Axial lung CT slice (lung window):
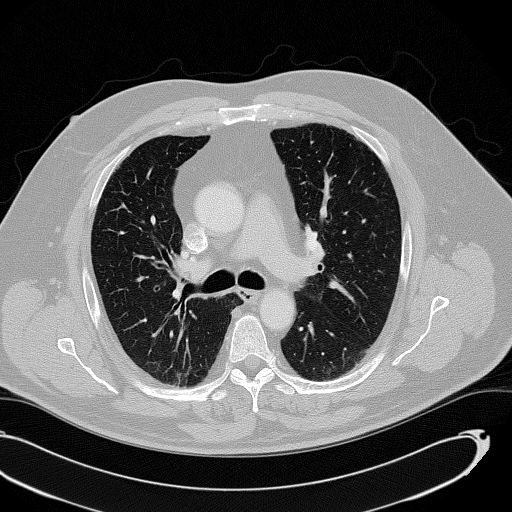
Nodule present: no